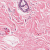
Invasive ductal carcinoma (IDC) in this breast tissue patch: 0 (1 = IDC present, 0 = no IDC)